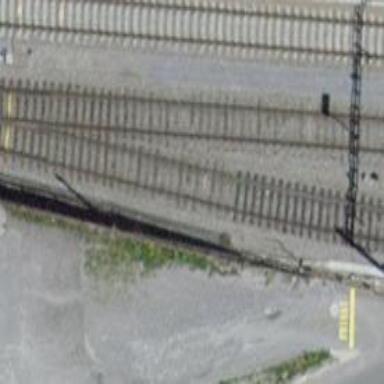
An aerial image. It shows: Rail siding with electrified contact lines for trains.